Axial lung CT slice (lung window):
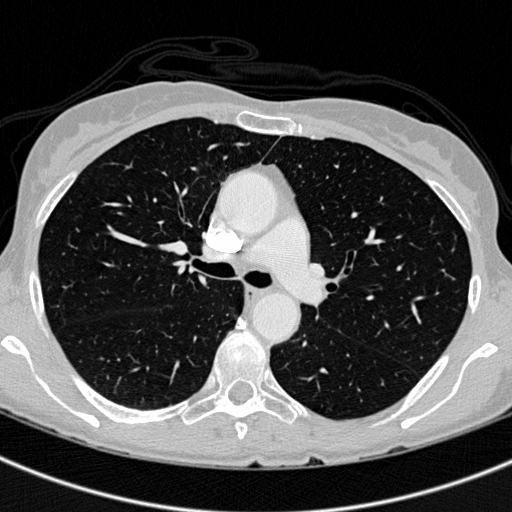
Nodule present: no